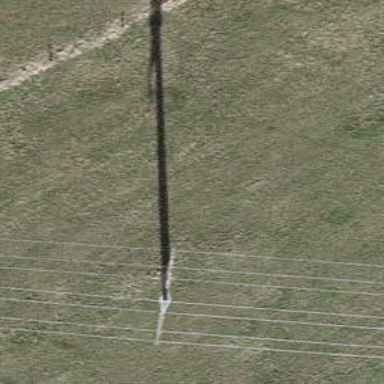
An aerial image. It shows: Power line in the image.